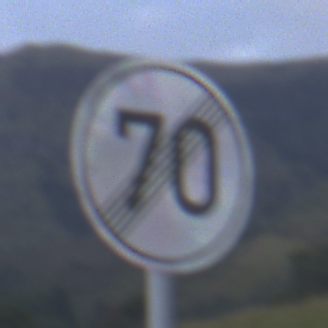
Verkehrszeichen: EndeGeschwindigkeit70
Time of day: SunriseSunset
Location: Outdoor (Nature)
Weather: PartlyCloudy
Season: NotSpecified
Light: Natural